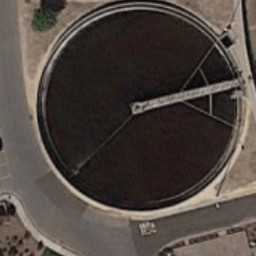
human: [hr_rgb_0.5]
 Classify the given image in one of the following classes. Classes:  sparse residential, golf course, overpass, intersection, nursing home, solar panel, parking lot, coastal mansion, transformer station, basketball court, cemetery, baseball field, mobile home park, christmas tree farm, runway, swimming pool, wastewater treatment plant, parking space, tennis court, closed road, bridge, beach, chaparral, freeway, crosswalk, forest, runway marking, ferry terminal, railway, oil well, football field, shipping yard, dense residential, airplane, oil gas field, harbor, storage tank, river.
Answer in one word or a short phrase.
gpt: wastewater treatment plant